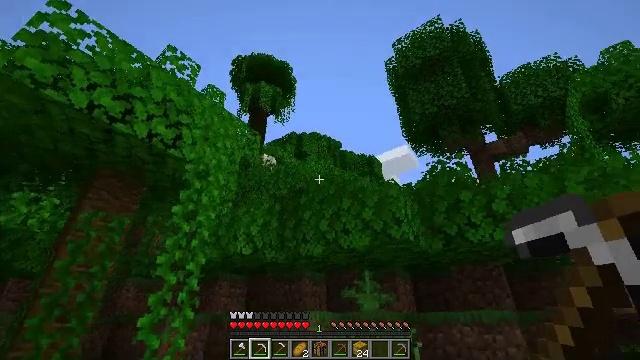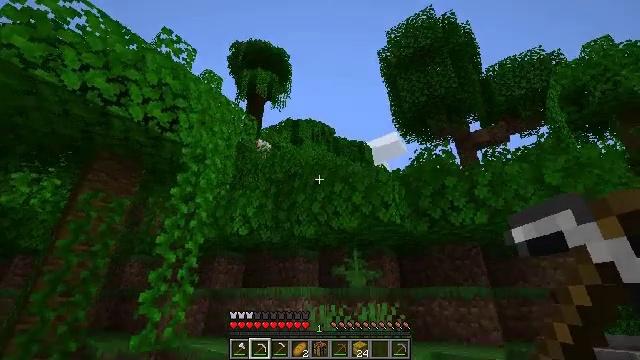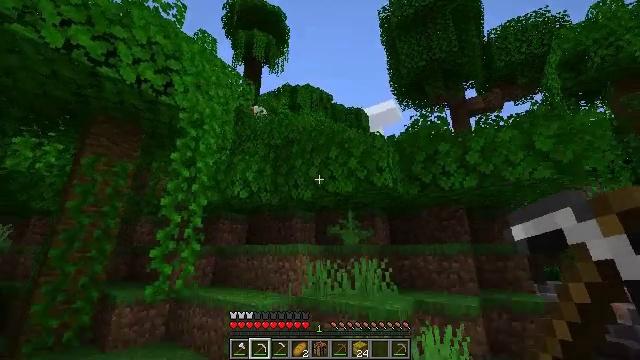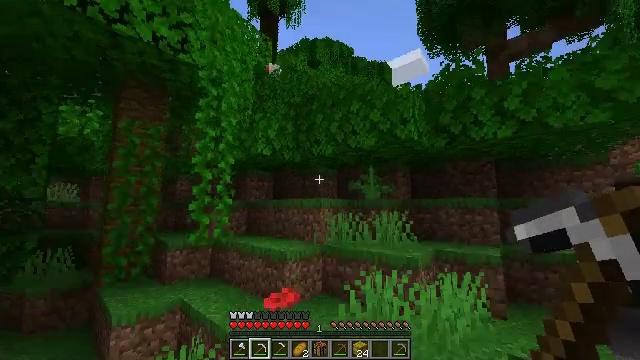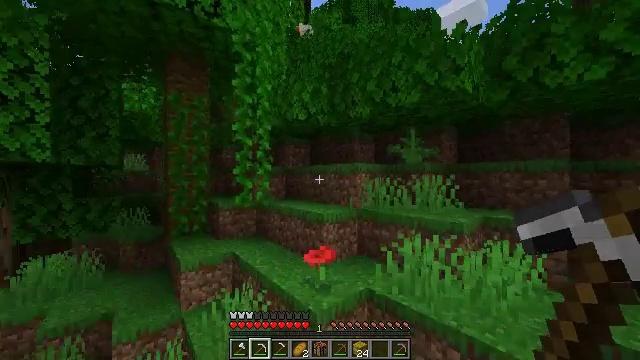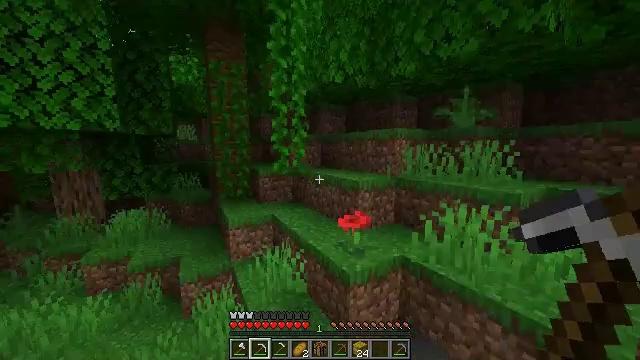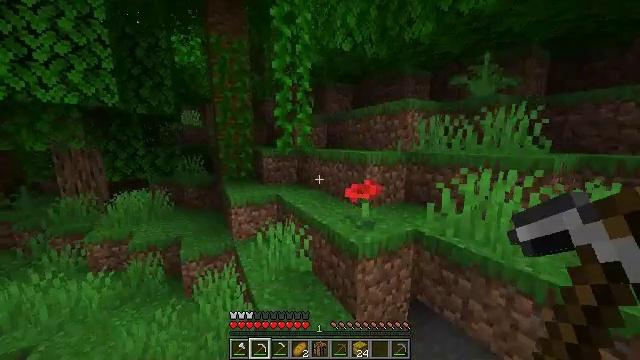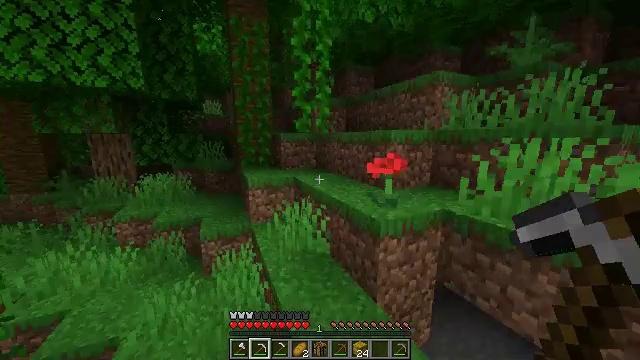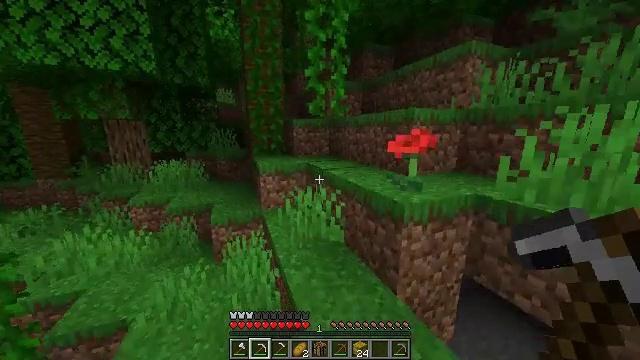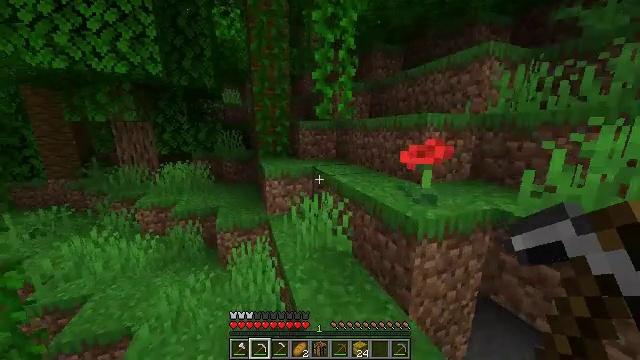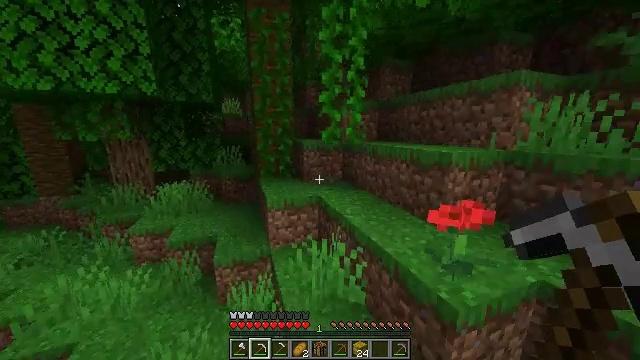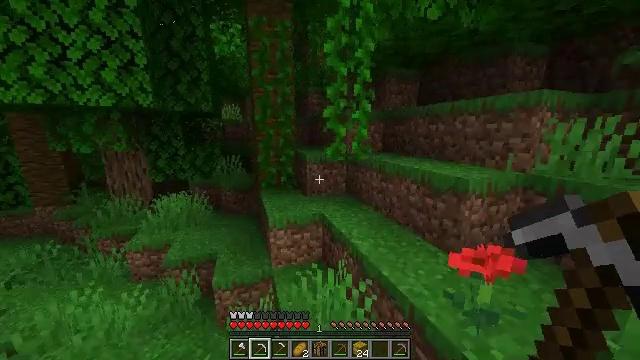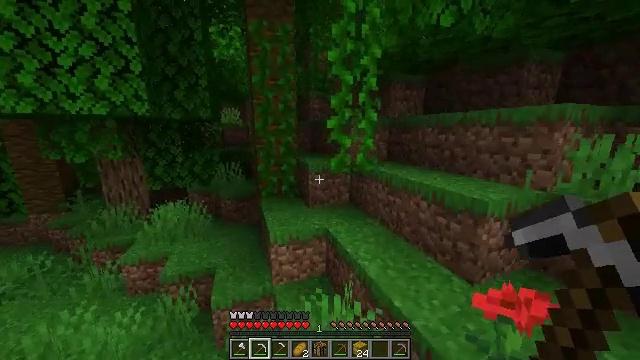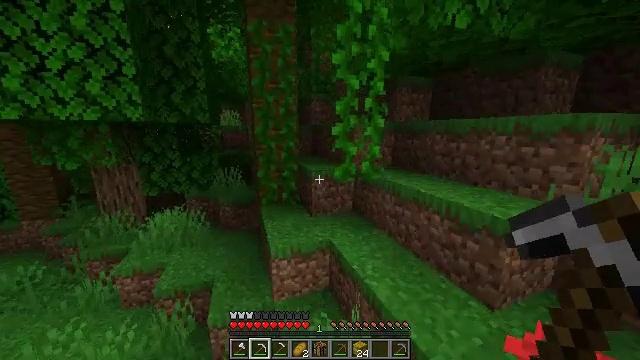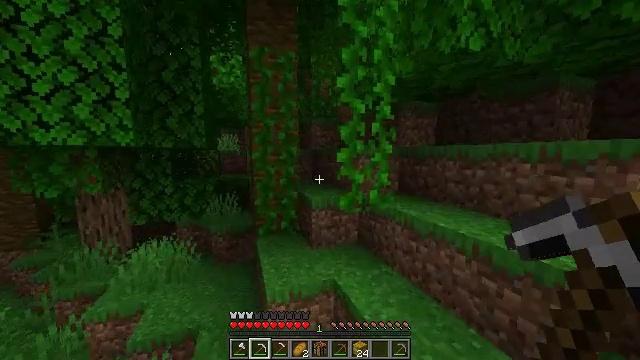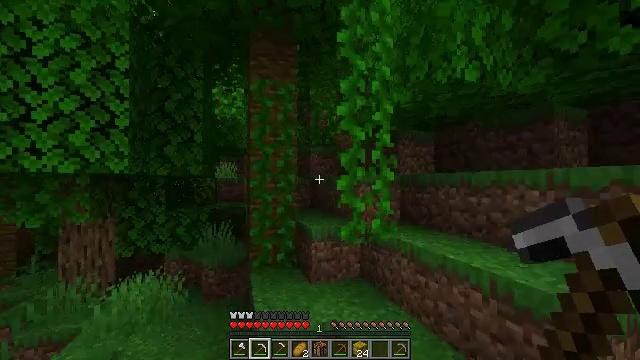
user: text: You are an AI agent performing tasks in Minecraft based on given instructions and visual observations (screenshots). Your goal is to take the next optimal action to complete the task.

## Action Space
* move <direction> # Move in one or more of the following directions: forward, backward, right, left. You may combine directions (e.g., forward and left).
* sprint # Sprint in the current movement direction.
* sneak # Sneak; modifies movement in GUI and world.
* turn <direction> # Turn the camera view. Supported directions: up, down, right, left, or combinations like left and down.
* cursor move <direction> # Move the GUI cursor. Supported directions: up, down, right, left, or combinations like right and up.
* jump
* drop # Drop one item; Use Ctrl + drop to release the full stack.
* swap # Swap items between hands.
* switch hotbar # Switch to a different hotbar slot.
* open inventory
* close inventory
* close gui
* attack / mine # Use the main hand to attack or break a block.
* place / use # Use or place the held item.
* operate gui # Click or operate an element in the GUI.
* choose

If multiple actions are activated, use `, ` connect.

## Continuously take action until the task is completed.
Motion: motion action
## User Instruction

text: Harvest some fern.
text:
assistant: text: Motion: move forward, sprint, turn right and down, jump
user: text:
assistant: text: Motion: move forward and move left, sprint, turn down, jump
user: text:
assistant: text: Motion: move forward and move left, sprint, turn left and down, jump
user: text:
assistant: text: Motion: move forward and move left, sprint, turn left and down, jump
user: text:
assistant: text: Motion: move forward and move left, sprint, turn left and down, jump
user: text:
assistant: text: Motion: move forward and move left, sprint, turn left and down, jump
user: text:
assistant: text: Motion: move forward and move left, sprint, turn left and down, jump
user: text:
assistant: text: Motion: move forward and move left, sprint, turn left and down, jump
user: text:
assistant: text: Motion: move forward and move left, sprint, turn left, jump
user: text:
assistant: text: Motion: move forward and move left, sprint, jump
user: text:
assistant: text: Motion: move forward, sprint, jump
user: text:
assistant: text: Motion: move forward, sprint, jump
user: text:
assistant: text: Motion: move forward, sprint, jump
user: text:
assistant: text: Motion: move forward, sprint, turn up, jump
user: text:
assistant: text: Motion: move forward, sprint, turn up, jump
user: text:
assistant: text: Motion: move forward, sprint, turn up, jump
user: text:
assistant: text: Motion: move forward, sprint, turn up, jump
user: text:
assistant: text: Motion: move forward, sprint, turn left and up, jump
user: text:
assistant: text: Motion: move forward, sprint, turn left and up, jump
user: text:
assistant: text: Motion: move forward, sprint, turn left and up, jump
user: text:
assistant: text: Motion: move forward and move left, sprint, jump
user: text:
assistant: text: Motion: move forward and move left, sprint, jump
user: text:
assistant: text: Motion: move forward and move left, sprint, jump
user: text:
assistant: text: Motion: move forward, sprint, jump
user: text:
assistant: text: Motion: move forward, sprint, turn right and up, jump
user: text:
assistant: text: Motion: move forward, sprint, turn right and up, jump
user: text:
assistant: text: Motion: move forward, sprint, turn right and up, jump
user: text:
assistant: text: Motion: move forward, sprint, turn right and up, jump
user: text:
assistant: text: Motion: move forward, sprint, turn right and up, jump
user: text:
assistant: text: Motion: move forward, sprint, turn right and up, jump